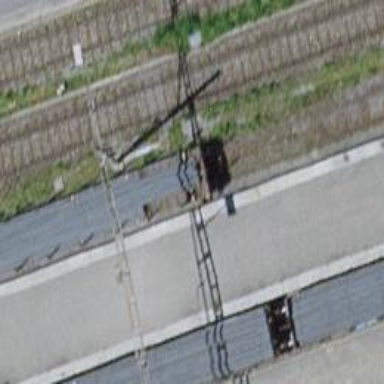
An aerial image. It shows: Railway yard.